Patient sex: M
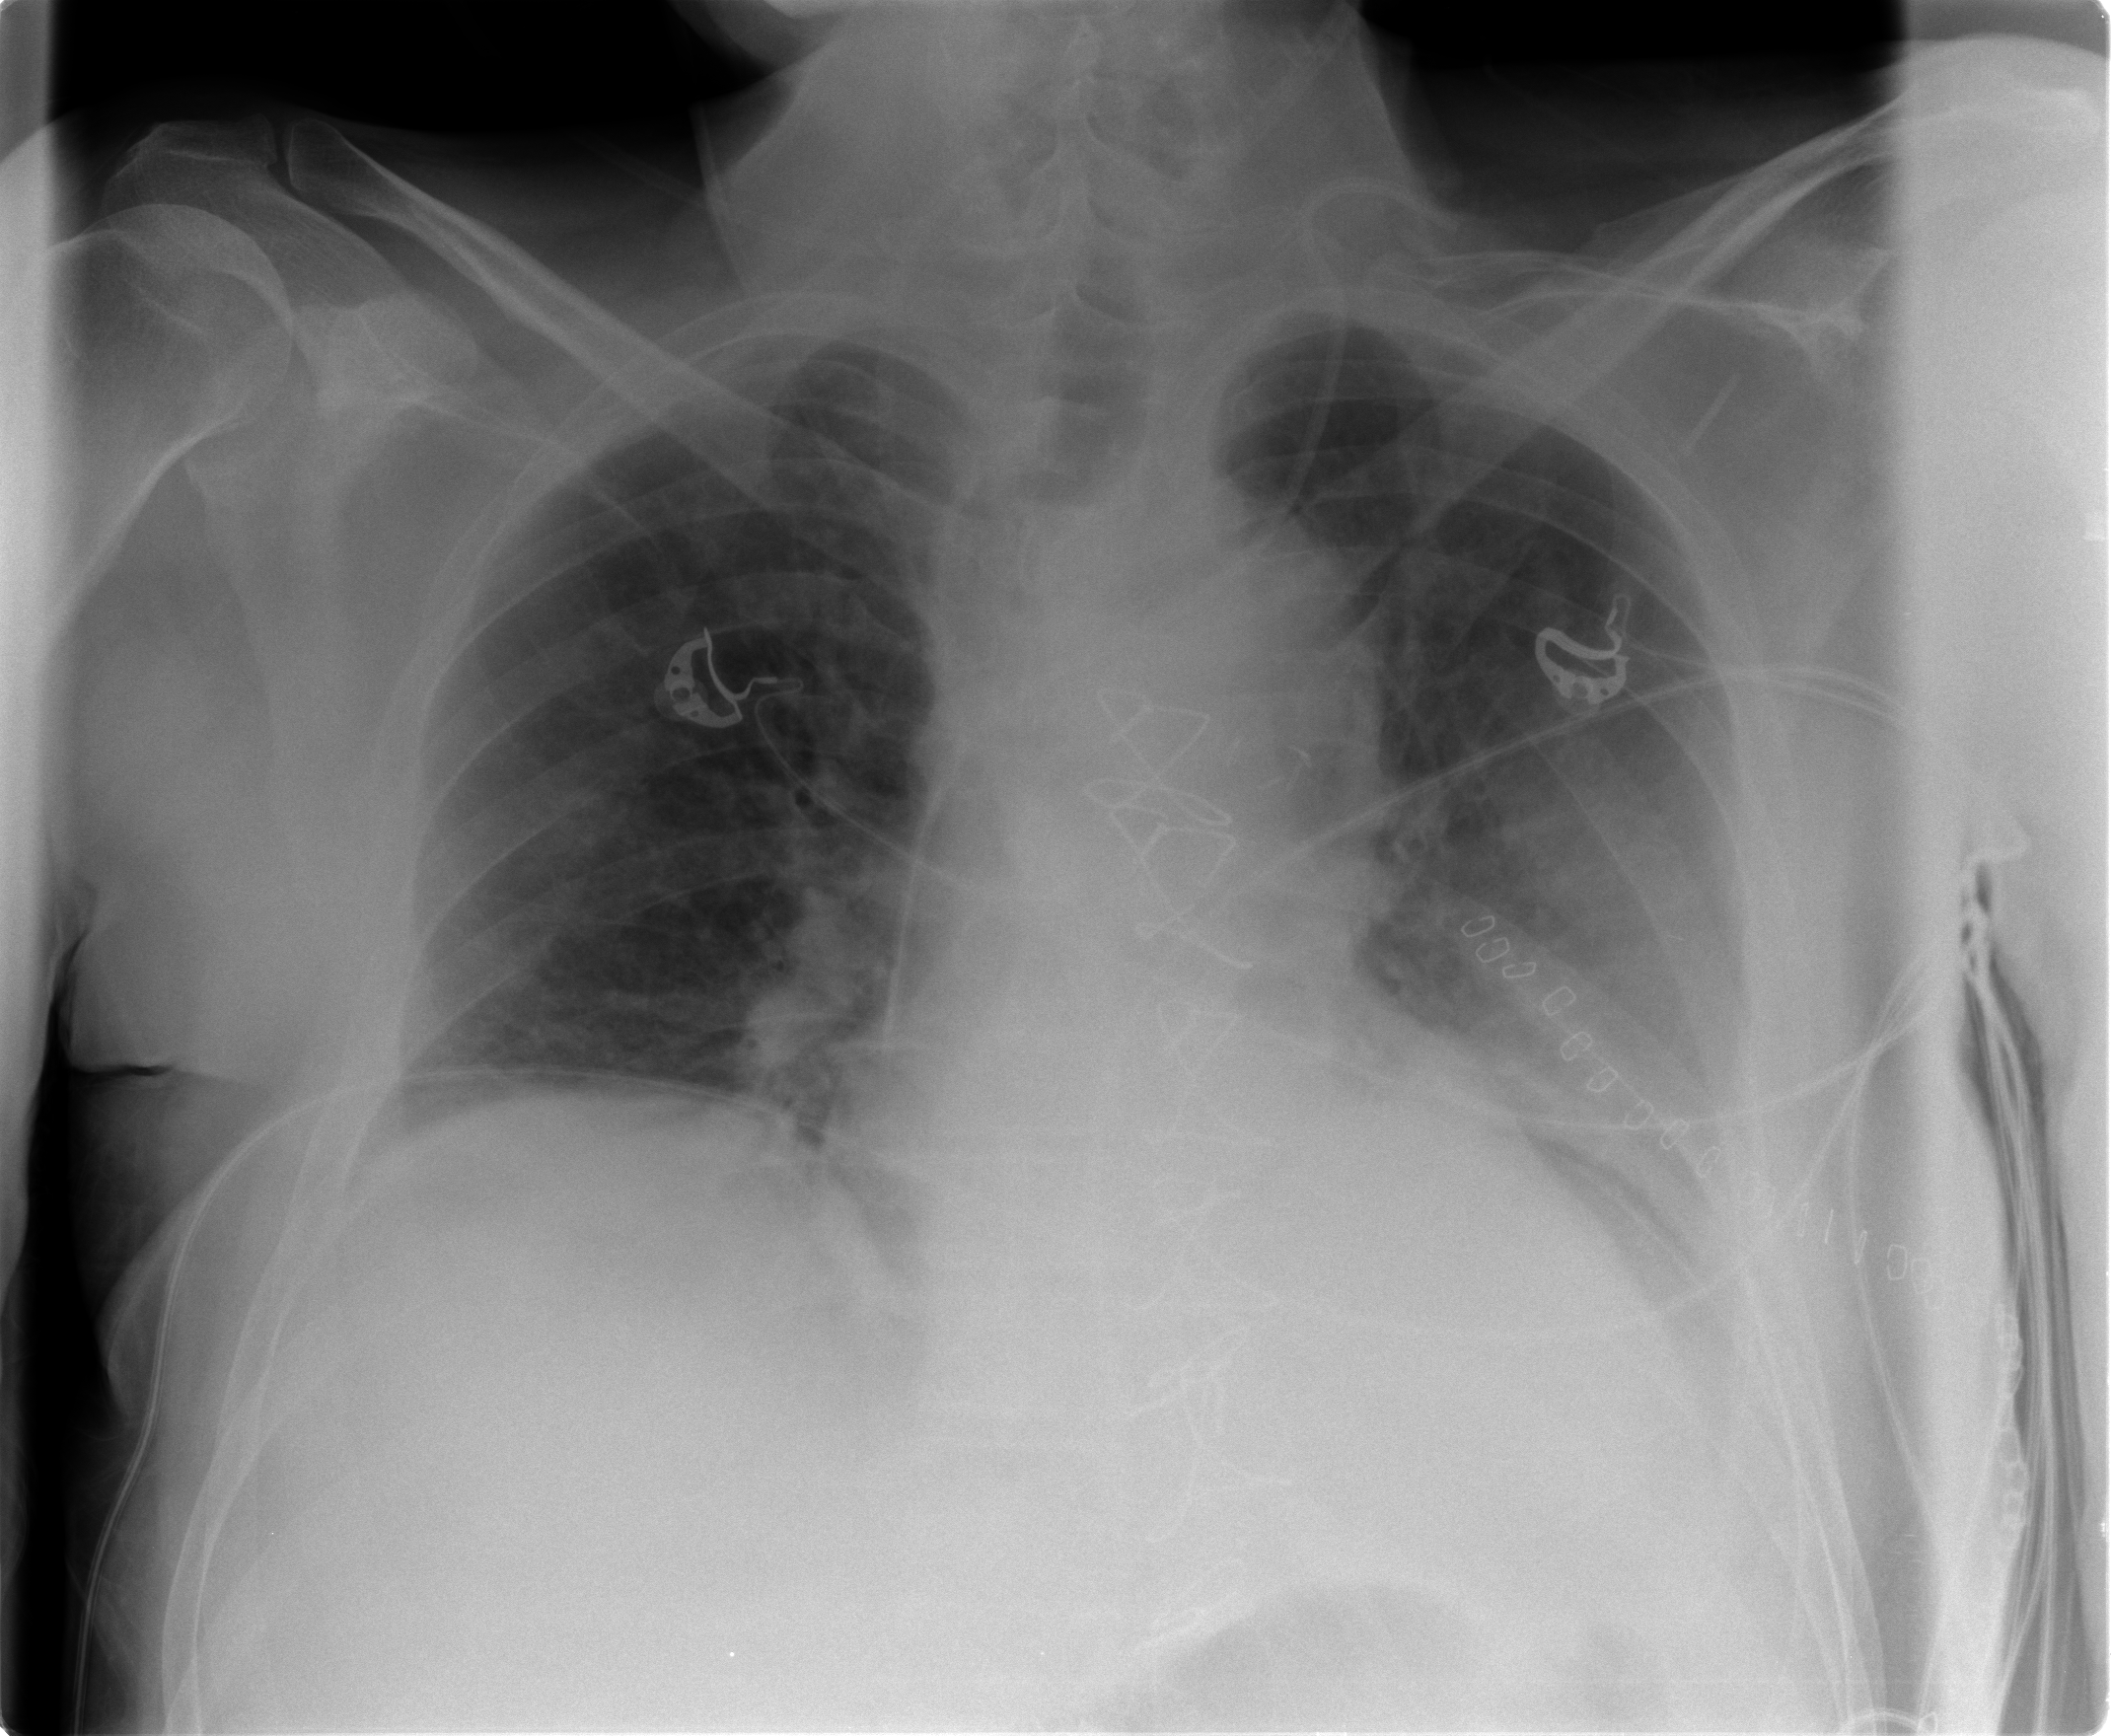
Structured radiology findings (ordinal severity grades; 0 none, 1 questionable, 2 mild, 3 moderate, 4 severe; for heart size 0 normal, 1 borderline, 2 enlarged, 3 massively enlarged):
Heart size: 0
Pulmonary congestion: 0
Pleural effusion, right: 0
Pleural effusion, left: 2
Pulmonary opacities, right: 0
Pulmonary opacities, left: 0
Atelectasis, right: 0
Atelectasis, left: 2